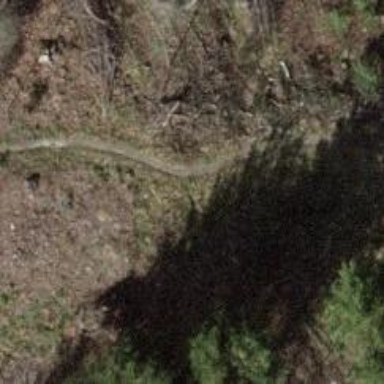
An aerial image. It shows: Path.